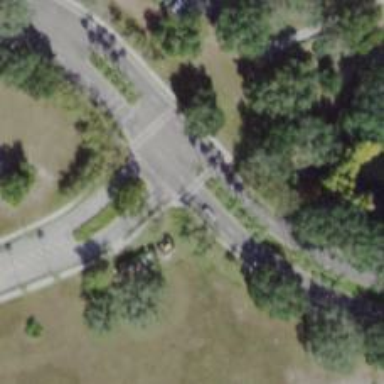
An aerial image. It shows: Uncontrolled road crossing.